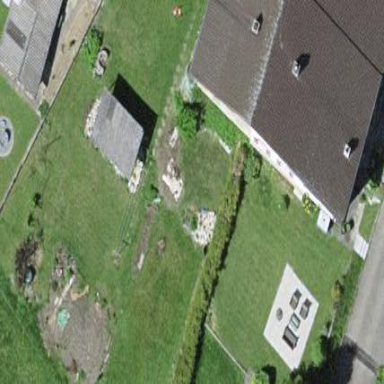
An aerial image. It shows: Garden that is leisure land.